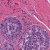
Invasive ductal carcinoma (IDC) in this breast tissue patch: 0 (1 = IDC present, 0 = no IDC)